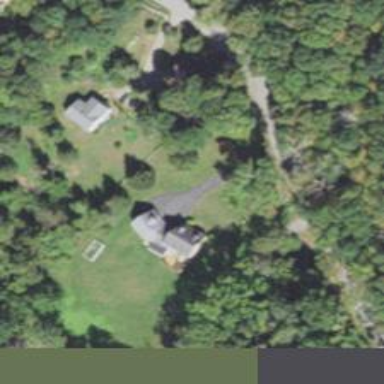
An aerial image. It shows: Residential driveway.